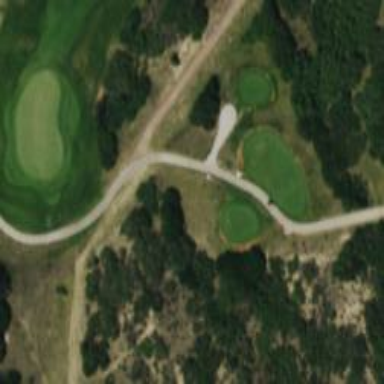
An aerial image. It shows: Path for golf carts.